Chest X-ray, PA view. Patient: 68 years old, sex F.
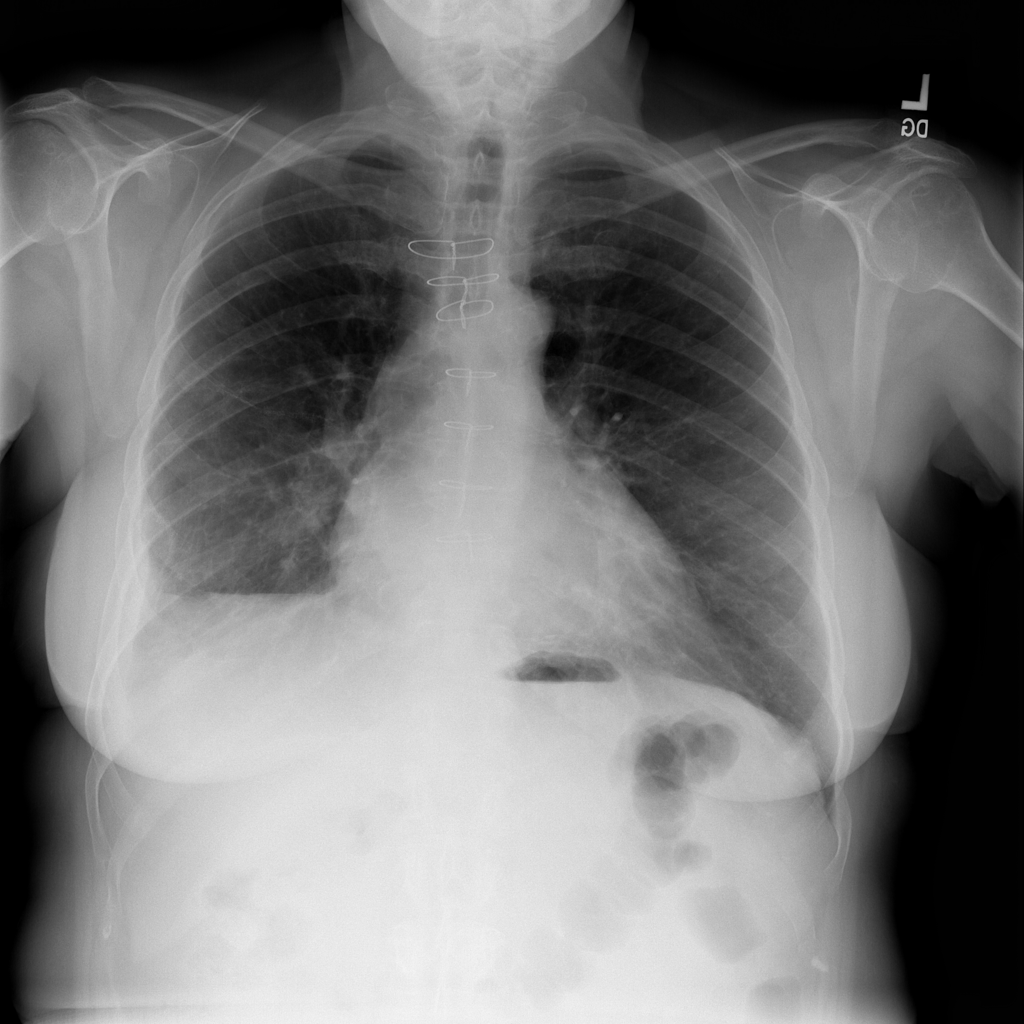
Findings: No Finding